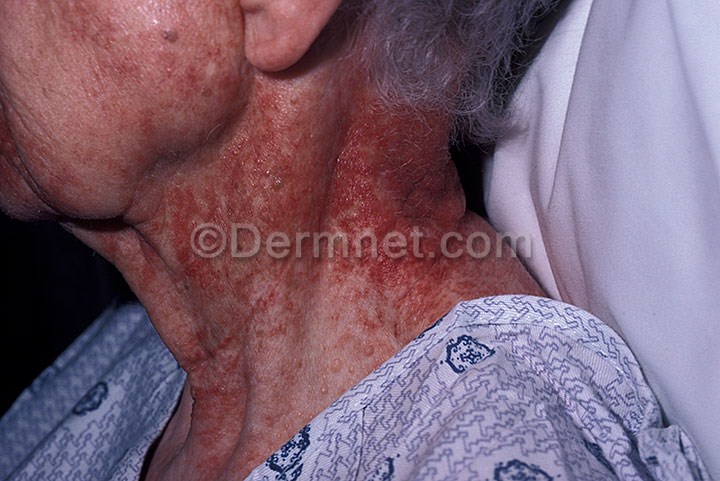
Disease: Systemic Disease